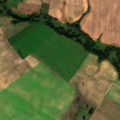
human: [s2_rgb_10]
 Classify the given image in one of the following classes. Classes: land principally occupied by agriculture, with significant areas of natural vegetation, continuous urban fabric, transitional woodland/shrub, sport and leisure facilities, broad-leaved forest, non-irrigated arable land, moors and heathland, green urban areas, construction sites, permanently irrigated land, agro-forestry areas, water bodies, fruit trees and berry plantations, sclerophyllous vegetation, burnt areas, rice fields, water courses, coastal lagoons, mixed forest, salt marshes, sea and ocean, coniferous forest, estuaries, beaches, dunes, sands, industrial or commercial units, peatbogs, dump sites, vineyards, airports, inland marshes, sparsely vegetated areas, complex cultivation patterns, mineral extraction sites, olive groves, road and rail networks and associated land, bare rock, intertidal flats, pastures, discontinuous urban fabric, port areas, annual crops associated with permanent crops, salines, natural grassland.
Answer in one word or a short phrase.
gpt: non-irrigated arable land, complex cultivation patterns, land principally occupied by agriculture, with significant areas of natural vegetation